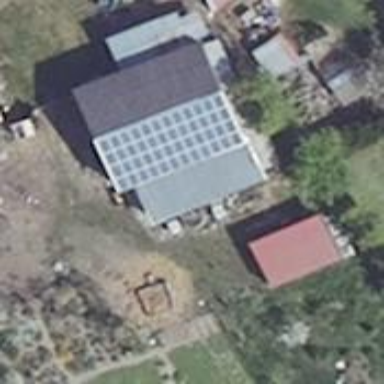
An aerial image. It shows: Small solar photovoltaic panel used as generator to produce electricity.